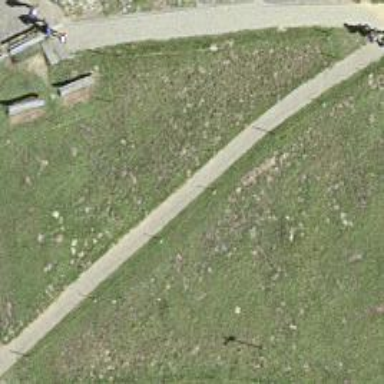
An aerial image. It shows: Path made of paving stones.